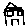
Label: house